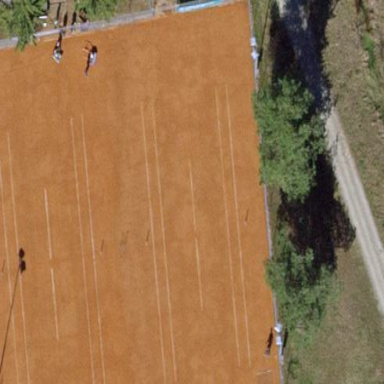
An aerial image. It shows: Clay tennis court pitch.